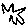
Label: star